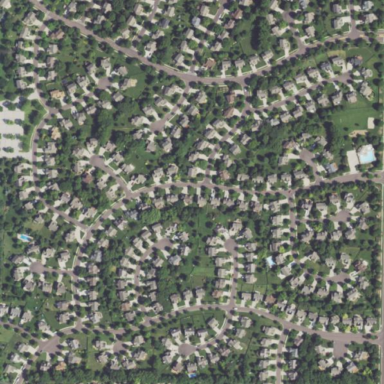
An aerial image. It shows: This residential area consists of single-family homes.